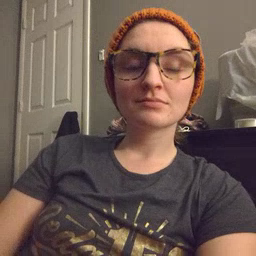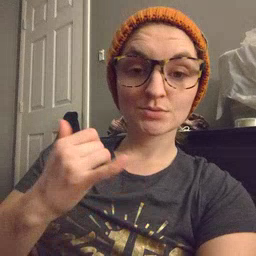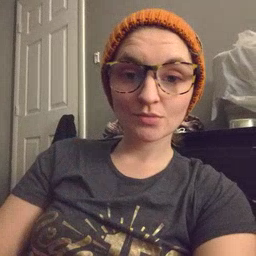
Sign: yellow